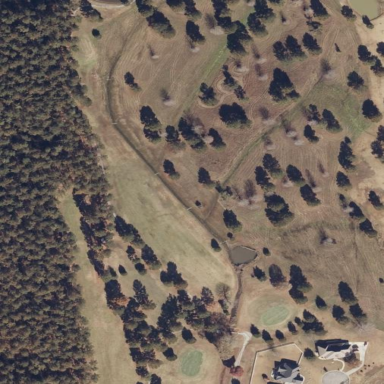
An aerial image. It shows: Golf fairway surrounded by grass.